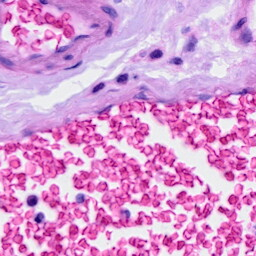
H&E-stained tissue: Ovarian